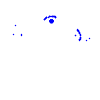
Particle: pion